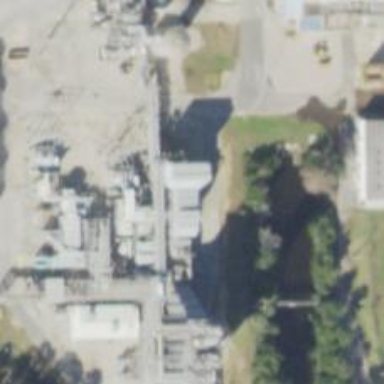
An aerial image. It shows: Gas-powered generator. It is gas turbine type generator.